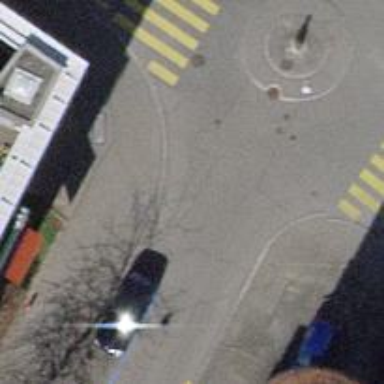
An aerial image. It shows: Uncontrolled crossing on the road.